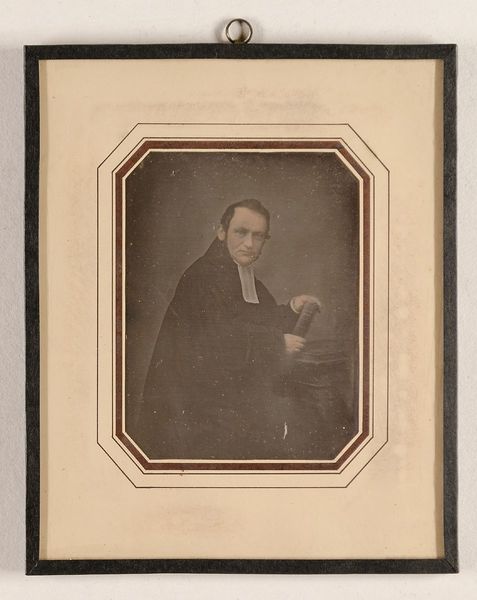
Titel: Der Prediger Ulrich Keßler
Standort: Hamburg
Institution: Museum für Kunst und Gewerbe Hamburg
Schlagwörter: mann, bibel, portrait, foto, fotografie, photographie, photo, prediger, klerus, lichtbild, handkoloriert, daguerreotypie, bildwerke, angewandte und bildende kunst, hessische systematik, porträt, porträtfotografie, porträtphotographie, hüftbild, handkolorierung, würdenträger